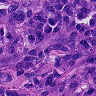
Metastatic tissue present: yes